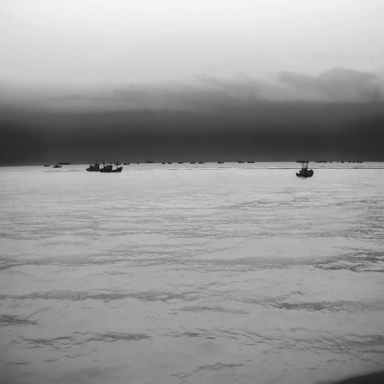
There are 15 bulk_carriers in the infrared image.